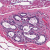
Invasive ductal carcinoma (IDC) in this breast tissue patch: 0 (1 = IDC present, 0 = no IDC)